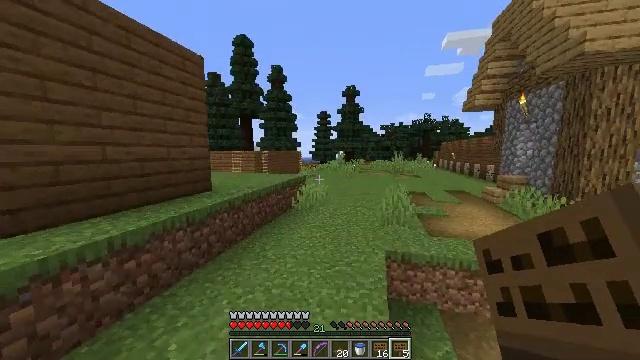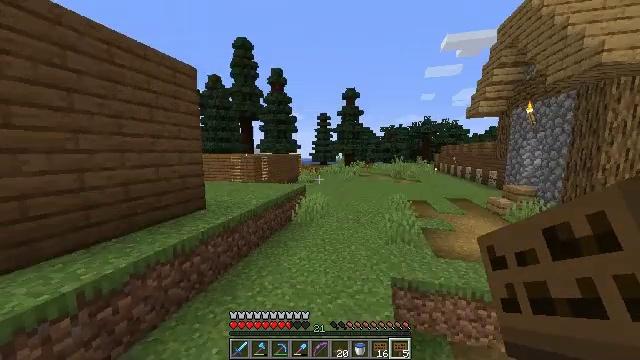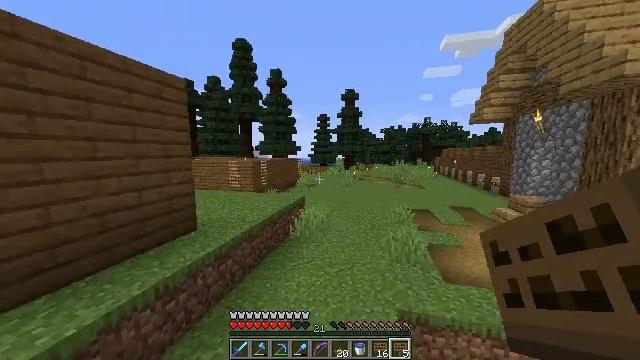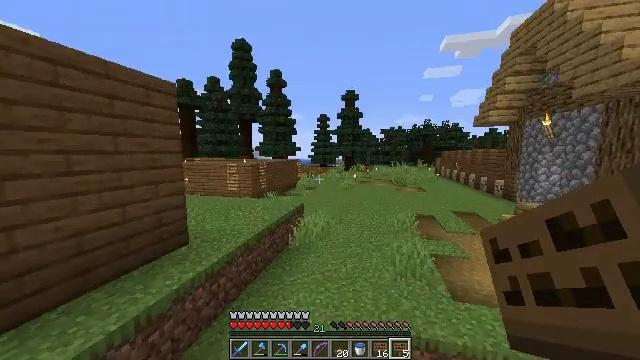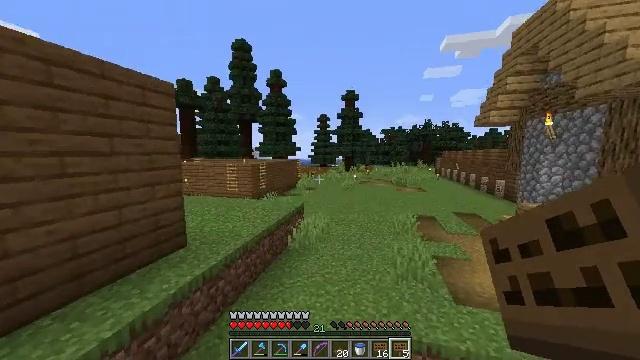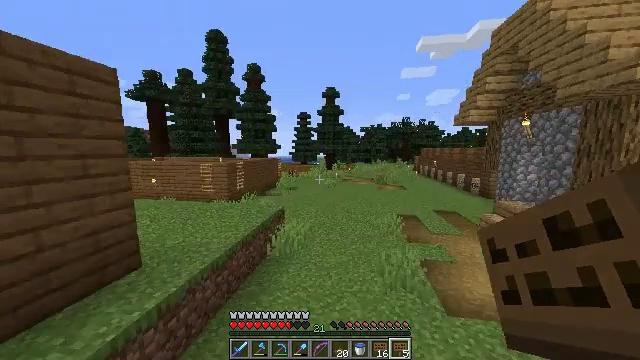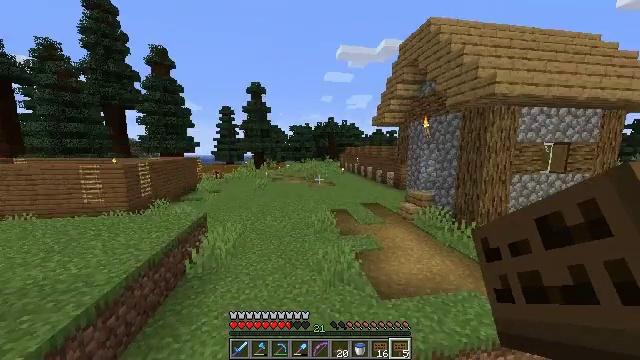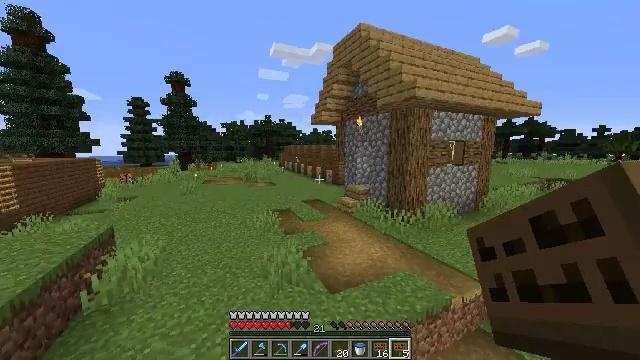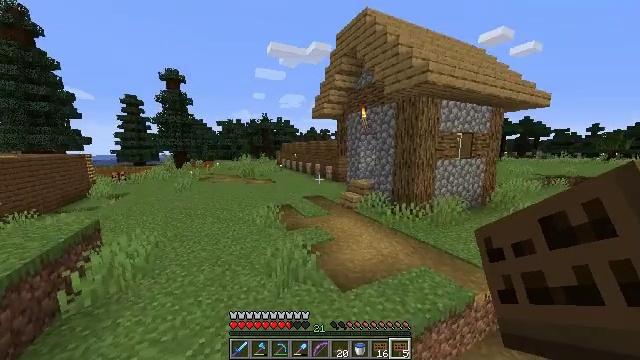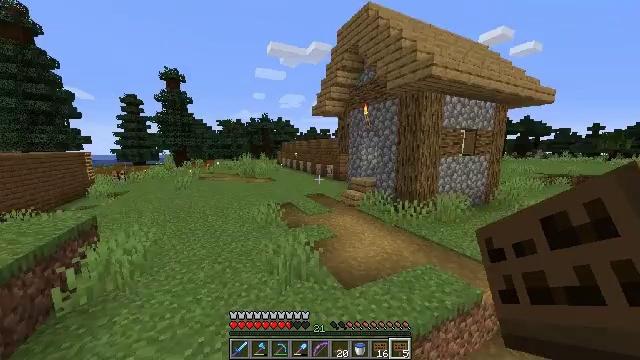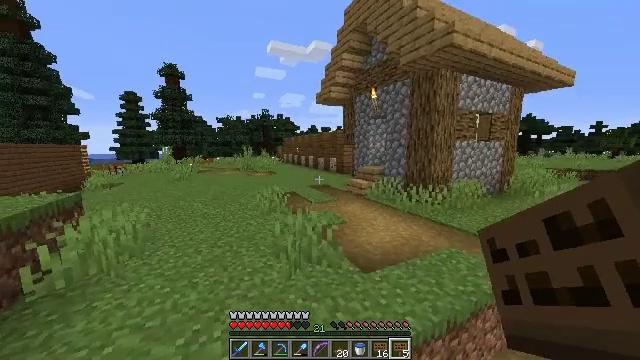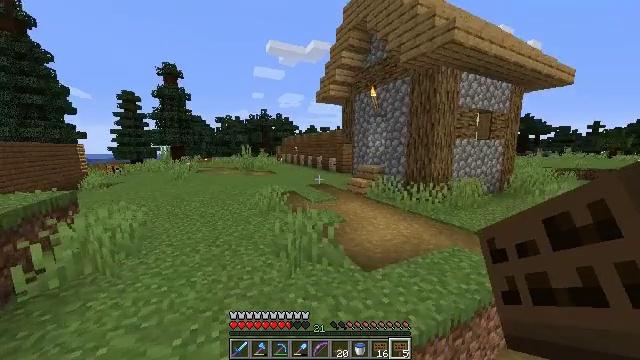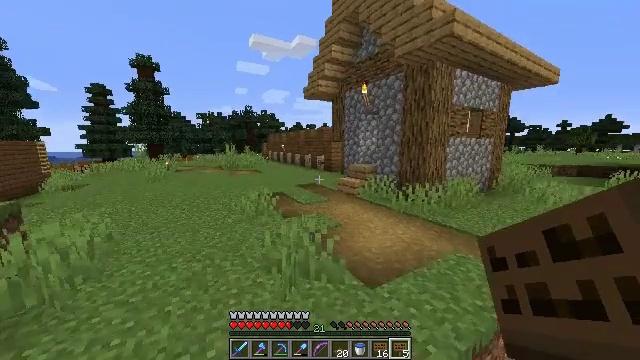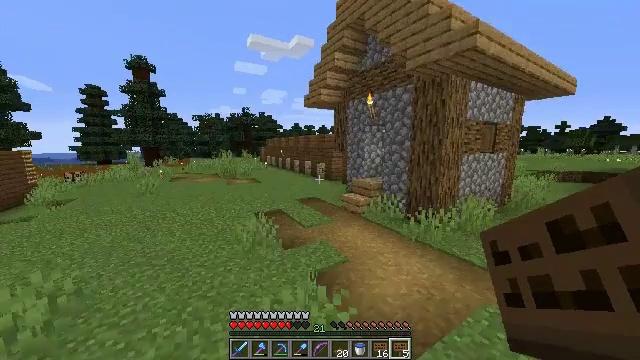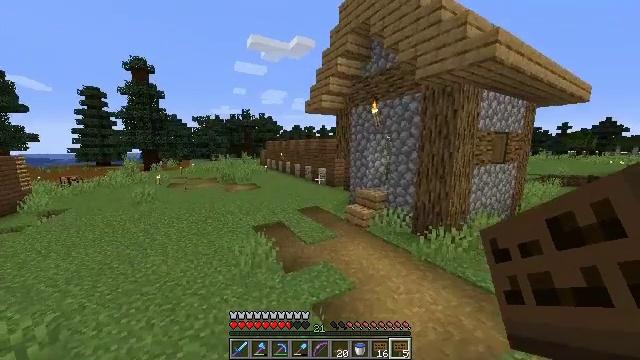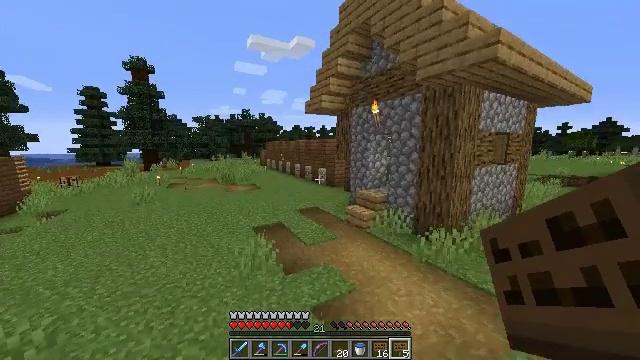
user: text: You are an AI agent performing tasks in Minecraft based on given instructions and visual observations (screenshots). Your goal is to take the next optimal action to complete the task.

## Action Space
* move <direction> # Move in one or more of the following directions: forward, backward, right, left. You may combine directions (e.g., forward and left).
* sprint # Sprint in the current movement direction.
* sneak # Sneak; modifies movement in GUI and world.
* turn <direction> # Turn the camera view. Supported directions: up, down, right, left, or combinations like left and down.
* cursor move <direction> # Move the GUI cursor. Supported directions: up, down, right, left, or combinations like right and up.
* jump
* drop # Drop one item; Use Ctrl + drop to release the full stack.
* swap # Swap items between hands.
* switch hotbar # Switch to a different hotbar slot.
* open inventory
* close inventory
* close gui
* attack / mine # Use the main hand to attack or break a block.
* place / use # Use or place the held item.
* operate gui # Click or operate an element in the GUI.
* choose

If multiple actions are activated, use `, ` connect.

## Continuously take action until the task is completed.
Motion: motion action
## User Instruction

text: Drop a spruce sign.
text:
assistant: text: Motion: move forward, sprint, jump
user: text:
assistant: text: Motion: move forward, sprint, jump
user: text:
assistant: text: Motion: move forward, sprint, jump
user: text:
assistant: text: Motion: move forward, sprint, jump
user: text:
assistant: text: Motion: move forward, sprint, turn right, jump
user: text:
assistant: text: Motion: move forward, sprint, turn right, jump
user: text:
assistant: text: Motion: move forward, sprint, turn right, jump
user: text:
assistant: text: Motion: move forward, sprint, jump
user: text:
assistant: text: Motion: move forward, sprint, jump
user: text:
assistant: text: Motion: move forward, sprint, jump
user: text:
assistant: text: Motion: move forward, sprint, jump
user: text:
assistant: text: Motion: move forward, sprint, turn right, jump
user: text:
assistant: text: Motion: move forward, sprint, jump
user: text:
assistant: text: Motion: move forward, sprint, jump
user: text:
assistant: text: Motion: move forward, sprint, jump
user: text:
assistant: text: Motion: move forward, sprint, jump
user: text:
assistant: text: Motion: move forward, sprint, jump
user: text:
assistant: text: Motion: move forward, sprint, jump
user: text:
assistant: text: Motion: move forward, sprint, jump
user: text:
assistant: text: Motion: move forward, sprint, jump
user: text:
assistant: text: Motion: move forward, sprint, jump
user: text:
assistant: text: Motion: move forward, sprint, jump
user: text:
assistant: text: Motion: move forward, sprint, jump
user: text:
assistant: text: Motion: move forward, sprint, jump
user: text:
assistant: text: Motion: move forward, sprint, jump
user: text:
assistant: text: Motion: move forward, sprint, jump
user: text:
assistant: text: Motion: move forward, sprint, jump
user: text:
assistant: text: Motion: move forward, sprint, jump
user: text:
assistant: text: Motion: move forward, sprint, jump
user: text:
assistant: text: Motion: move forward, sprint, jump